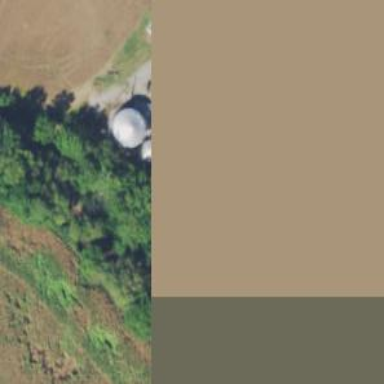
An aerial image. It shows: Silo.